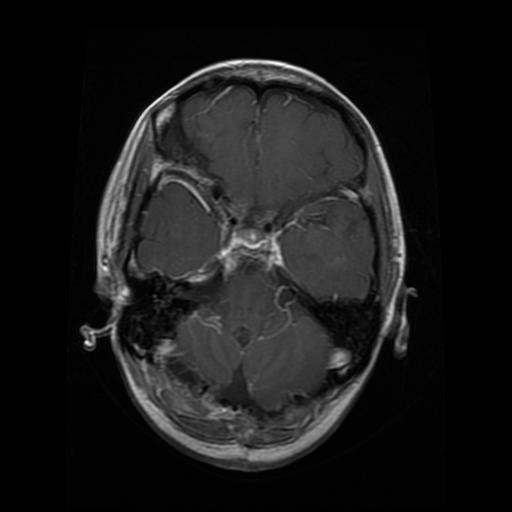
Label: glioma